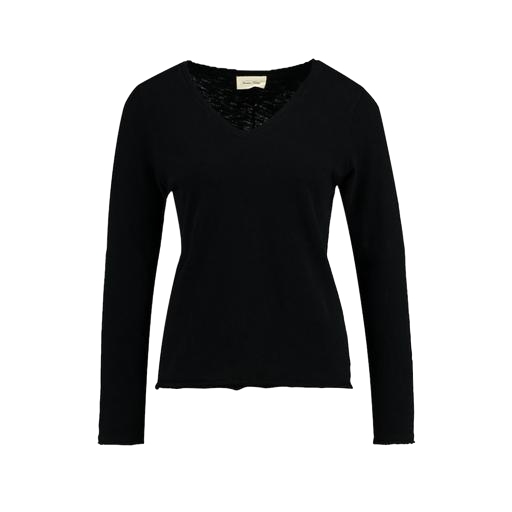
black raw-edge top, black v-neck top only macy, black eliza long-sleeved top, white background